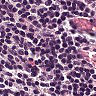
Metastatic tissue present: no